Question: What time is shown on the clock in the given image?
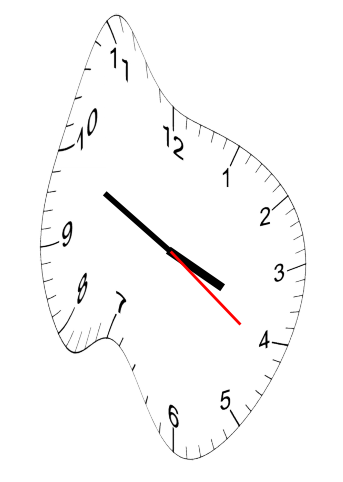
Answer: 03:49:21